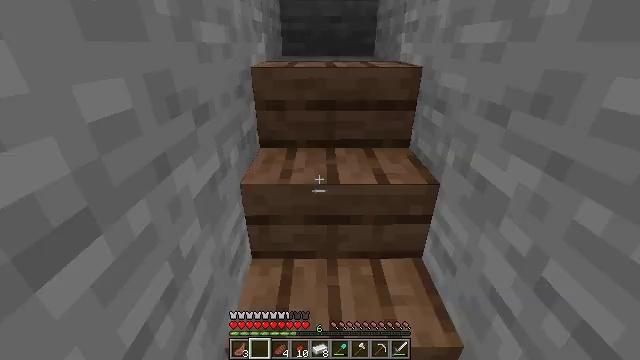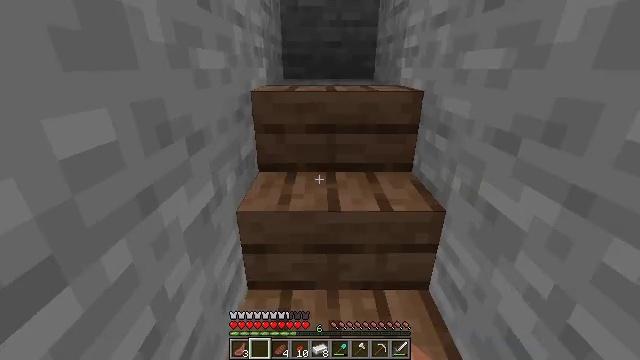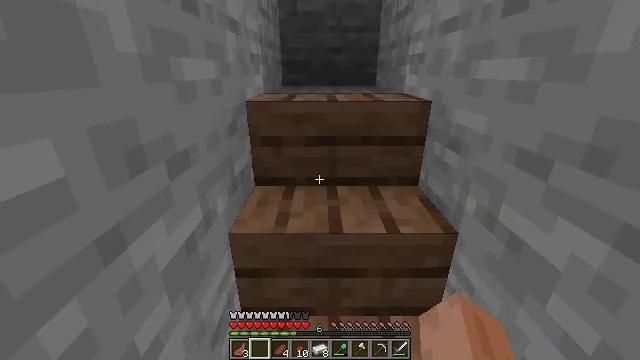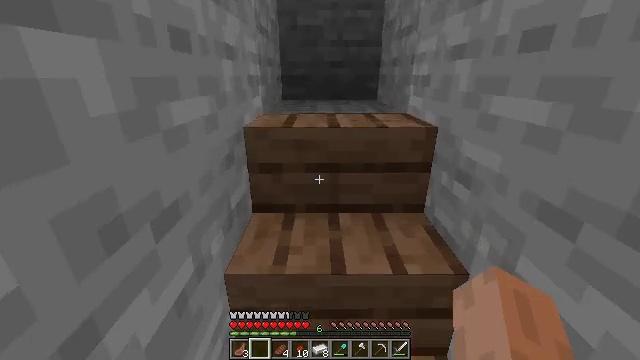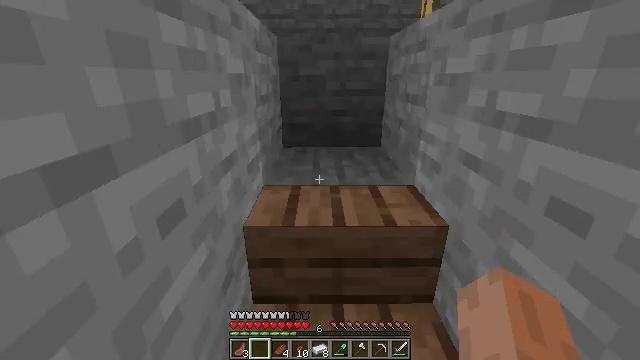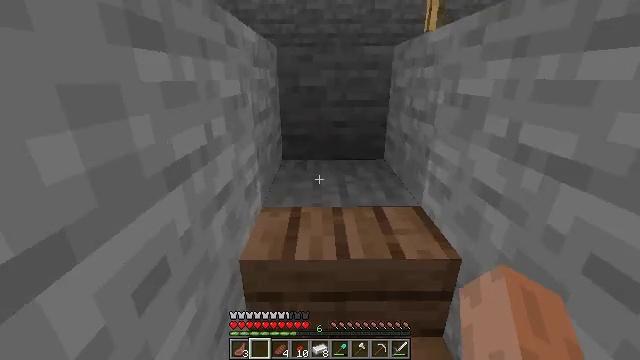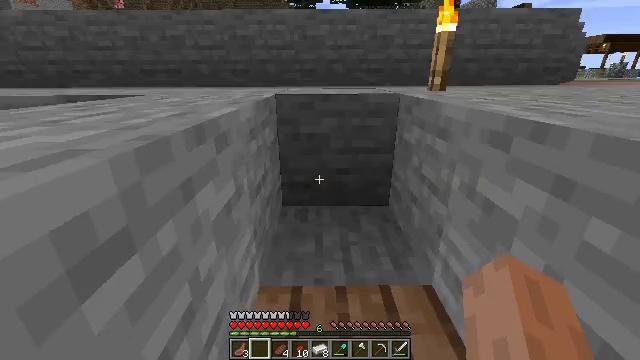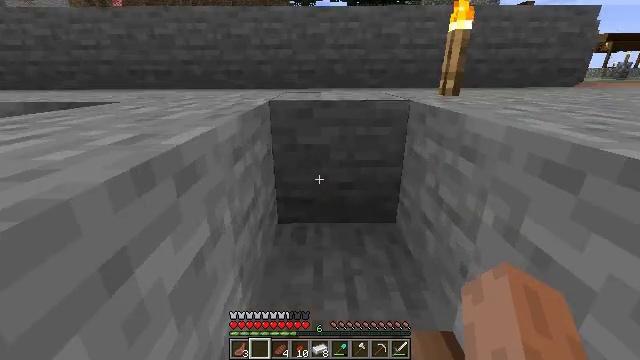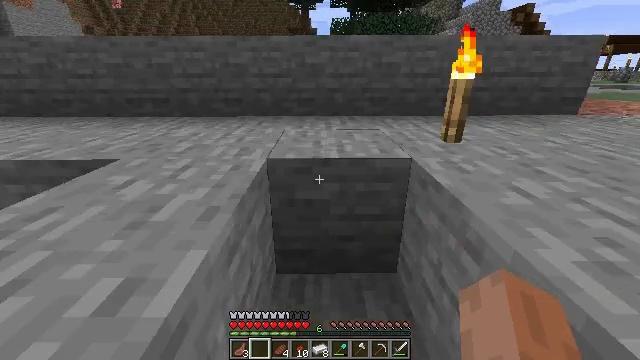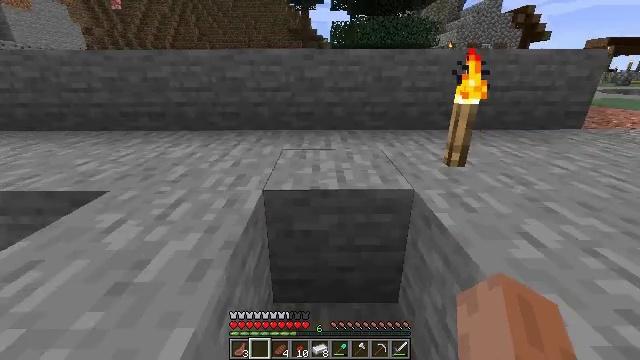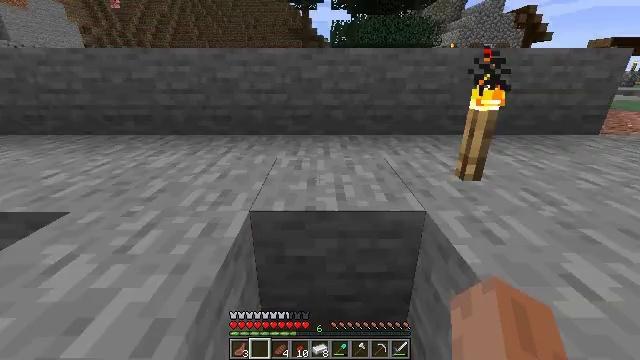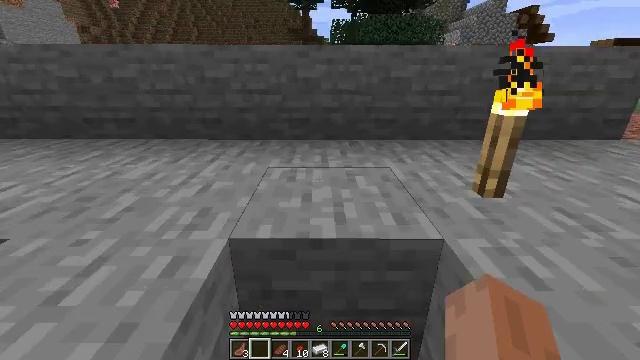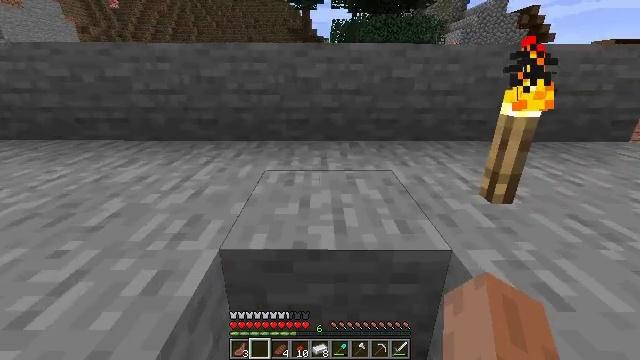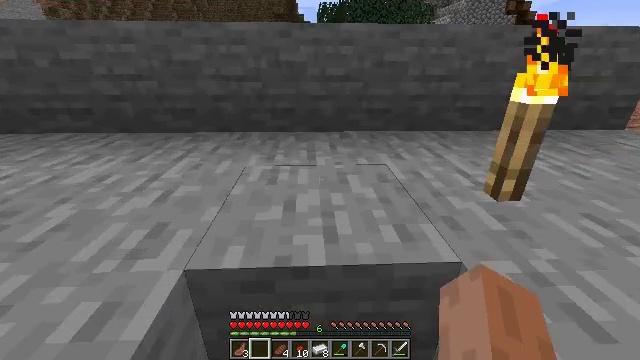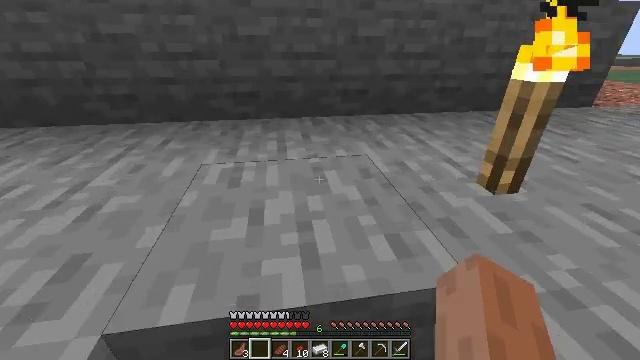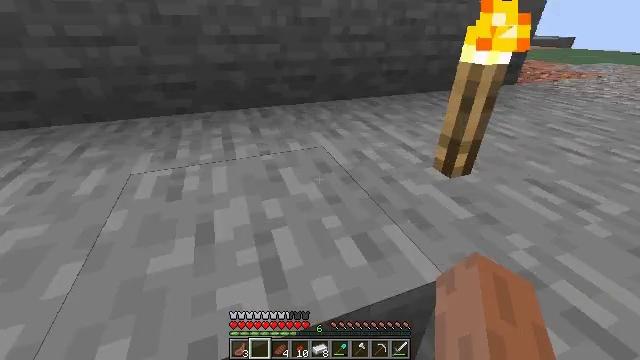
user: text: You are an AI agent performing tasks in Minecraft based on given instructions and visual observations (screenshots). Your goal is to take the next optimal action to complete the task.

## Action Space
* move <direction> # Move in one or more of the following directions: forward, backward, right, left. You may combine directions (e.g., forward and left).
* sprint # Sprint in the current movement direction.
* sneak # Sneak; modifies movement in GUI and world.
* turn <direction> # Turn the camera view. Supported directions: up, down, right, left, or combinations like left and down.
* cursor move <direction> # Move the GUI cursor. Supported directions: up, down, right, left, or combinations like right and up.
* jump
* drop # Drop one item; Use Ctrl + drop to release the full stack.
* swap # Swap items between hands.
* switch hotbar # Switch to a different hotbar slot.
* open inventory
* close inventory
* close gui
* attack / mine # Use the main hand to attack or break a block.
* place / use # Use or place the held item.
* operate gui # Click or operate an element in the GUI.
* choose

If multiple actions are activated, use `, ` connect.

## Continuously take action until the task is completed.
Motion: motion action
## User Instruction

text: Gather jungle planks for building.
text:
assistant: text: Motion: move forward, turn up
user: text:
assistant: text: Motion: move forward
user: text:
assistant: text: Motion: move forward
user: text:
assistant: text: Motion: move forward
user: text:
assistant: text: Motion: move forward
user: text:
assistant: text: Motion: move forward
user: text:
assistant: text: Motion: move forward
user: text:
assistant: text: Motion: move forward
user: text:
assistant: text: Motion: move forward
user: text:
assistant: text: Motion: move forward
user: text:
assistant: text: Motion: move forward
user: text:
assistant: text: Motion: move forward
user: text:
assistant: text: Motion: move forward, turn right and down
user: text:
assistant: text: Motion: move forward, turn right and down
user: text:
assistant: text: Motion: move forward, turn right and down
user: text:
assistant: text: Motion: move forward, turn right and down, jump
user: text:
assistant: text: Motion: move forward, turn right and up, jump
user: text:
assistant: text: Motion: move forward, turn right and up, jump
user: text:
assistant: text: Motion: move forward, turn right and up, jump
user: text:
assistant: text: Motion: move forward, turn right and up, jump
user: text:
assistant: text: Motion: move forward, sprint, jump
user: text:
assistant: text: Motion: move forward, sprint, jump
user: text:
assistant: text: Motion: move forward, sprint, jump
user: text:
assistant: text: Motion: move forward, sprint, jump
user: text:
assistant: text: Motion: move forward, sprint, jump
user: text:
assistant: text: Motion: move forward, jump
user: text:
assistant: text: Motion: move forward, jump
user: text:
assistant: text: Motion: move forward, turn left, jump
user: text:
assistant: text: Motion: move forward, turn left, jump
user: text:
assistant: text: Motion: move forward, turn left, jump